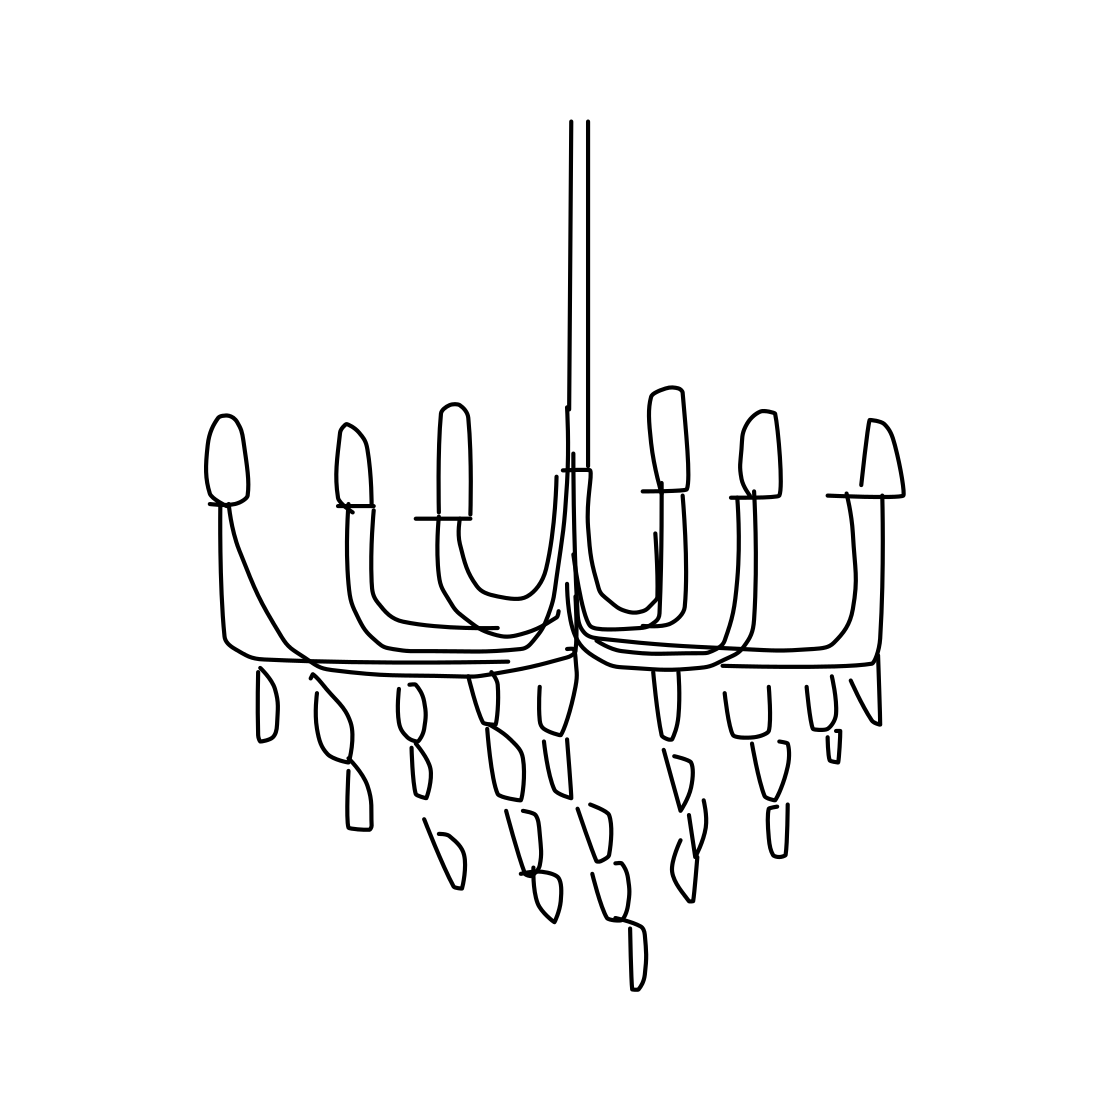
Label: chandelier